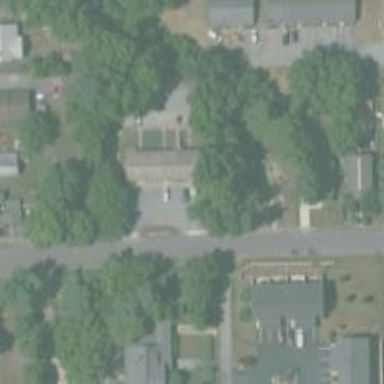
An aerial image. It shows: Residential road with sidewalk on the left side.